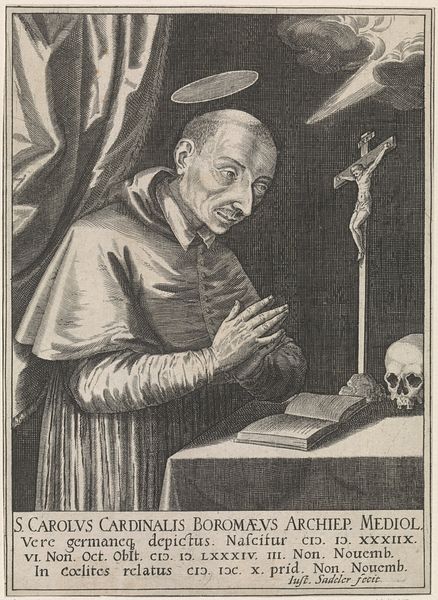
Titel: Portret van bisschop Carolus Borromeüs
Künstler: Justus Sadeler
Standort: Amsterdam
Institution: Rijksmuseum
Schlagwörter: death, prière, robe, illustration, nuage, jésus, crois, saint, livre, autel, mains, texte, tête, page, prêtre, religous, jésu, doigtd